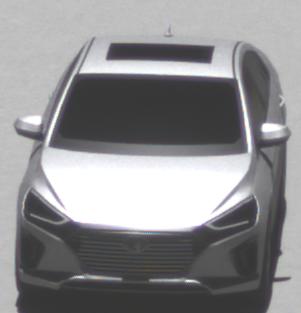
Make: Hyundai
Model: IONIQ Hybrid
Detailed model: IONIQ (AE) Hybrid
Model produced from: 2016/10
Model produced until: 2018/08
Doors: 5
Color: white
Road condition: dry road
Daytime: midday
Contrast: high contrast